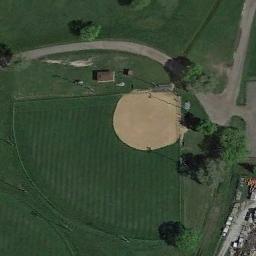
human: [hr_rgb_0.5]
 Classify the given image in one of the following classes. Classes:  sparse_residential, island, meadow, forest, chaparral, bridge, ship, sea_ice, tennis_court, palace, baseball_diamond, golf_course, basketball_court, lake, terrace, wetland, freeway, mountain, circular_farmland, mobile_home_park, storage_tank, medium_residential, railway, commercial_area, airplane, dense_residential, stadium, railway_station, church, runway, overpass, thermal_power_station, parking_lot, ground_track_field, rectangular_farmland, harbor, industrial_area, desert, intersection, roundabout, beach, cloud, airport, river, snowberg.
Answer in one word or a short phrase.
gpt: baseball_diamond